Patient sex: F
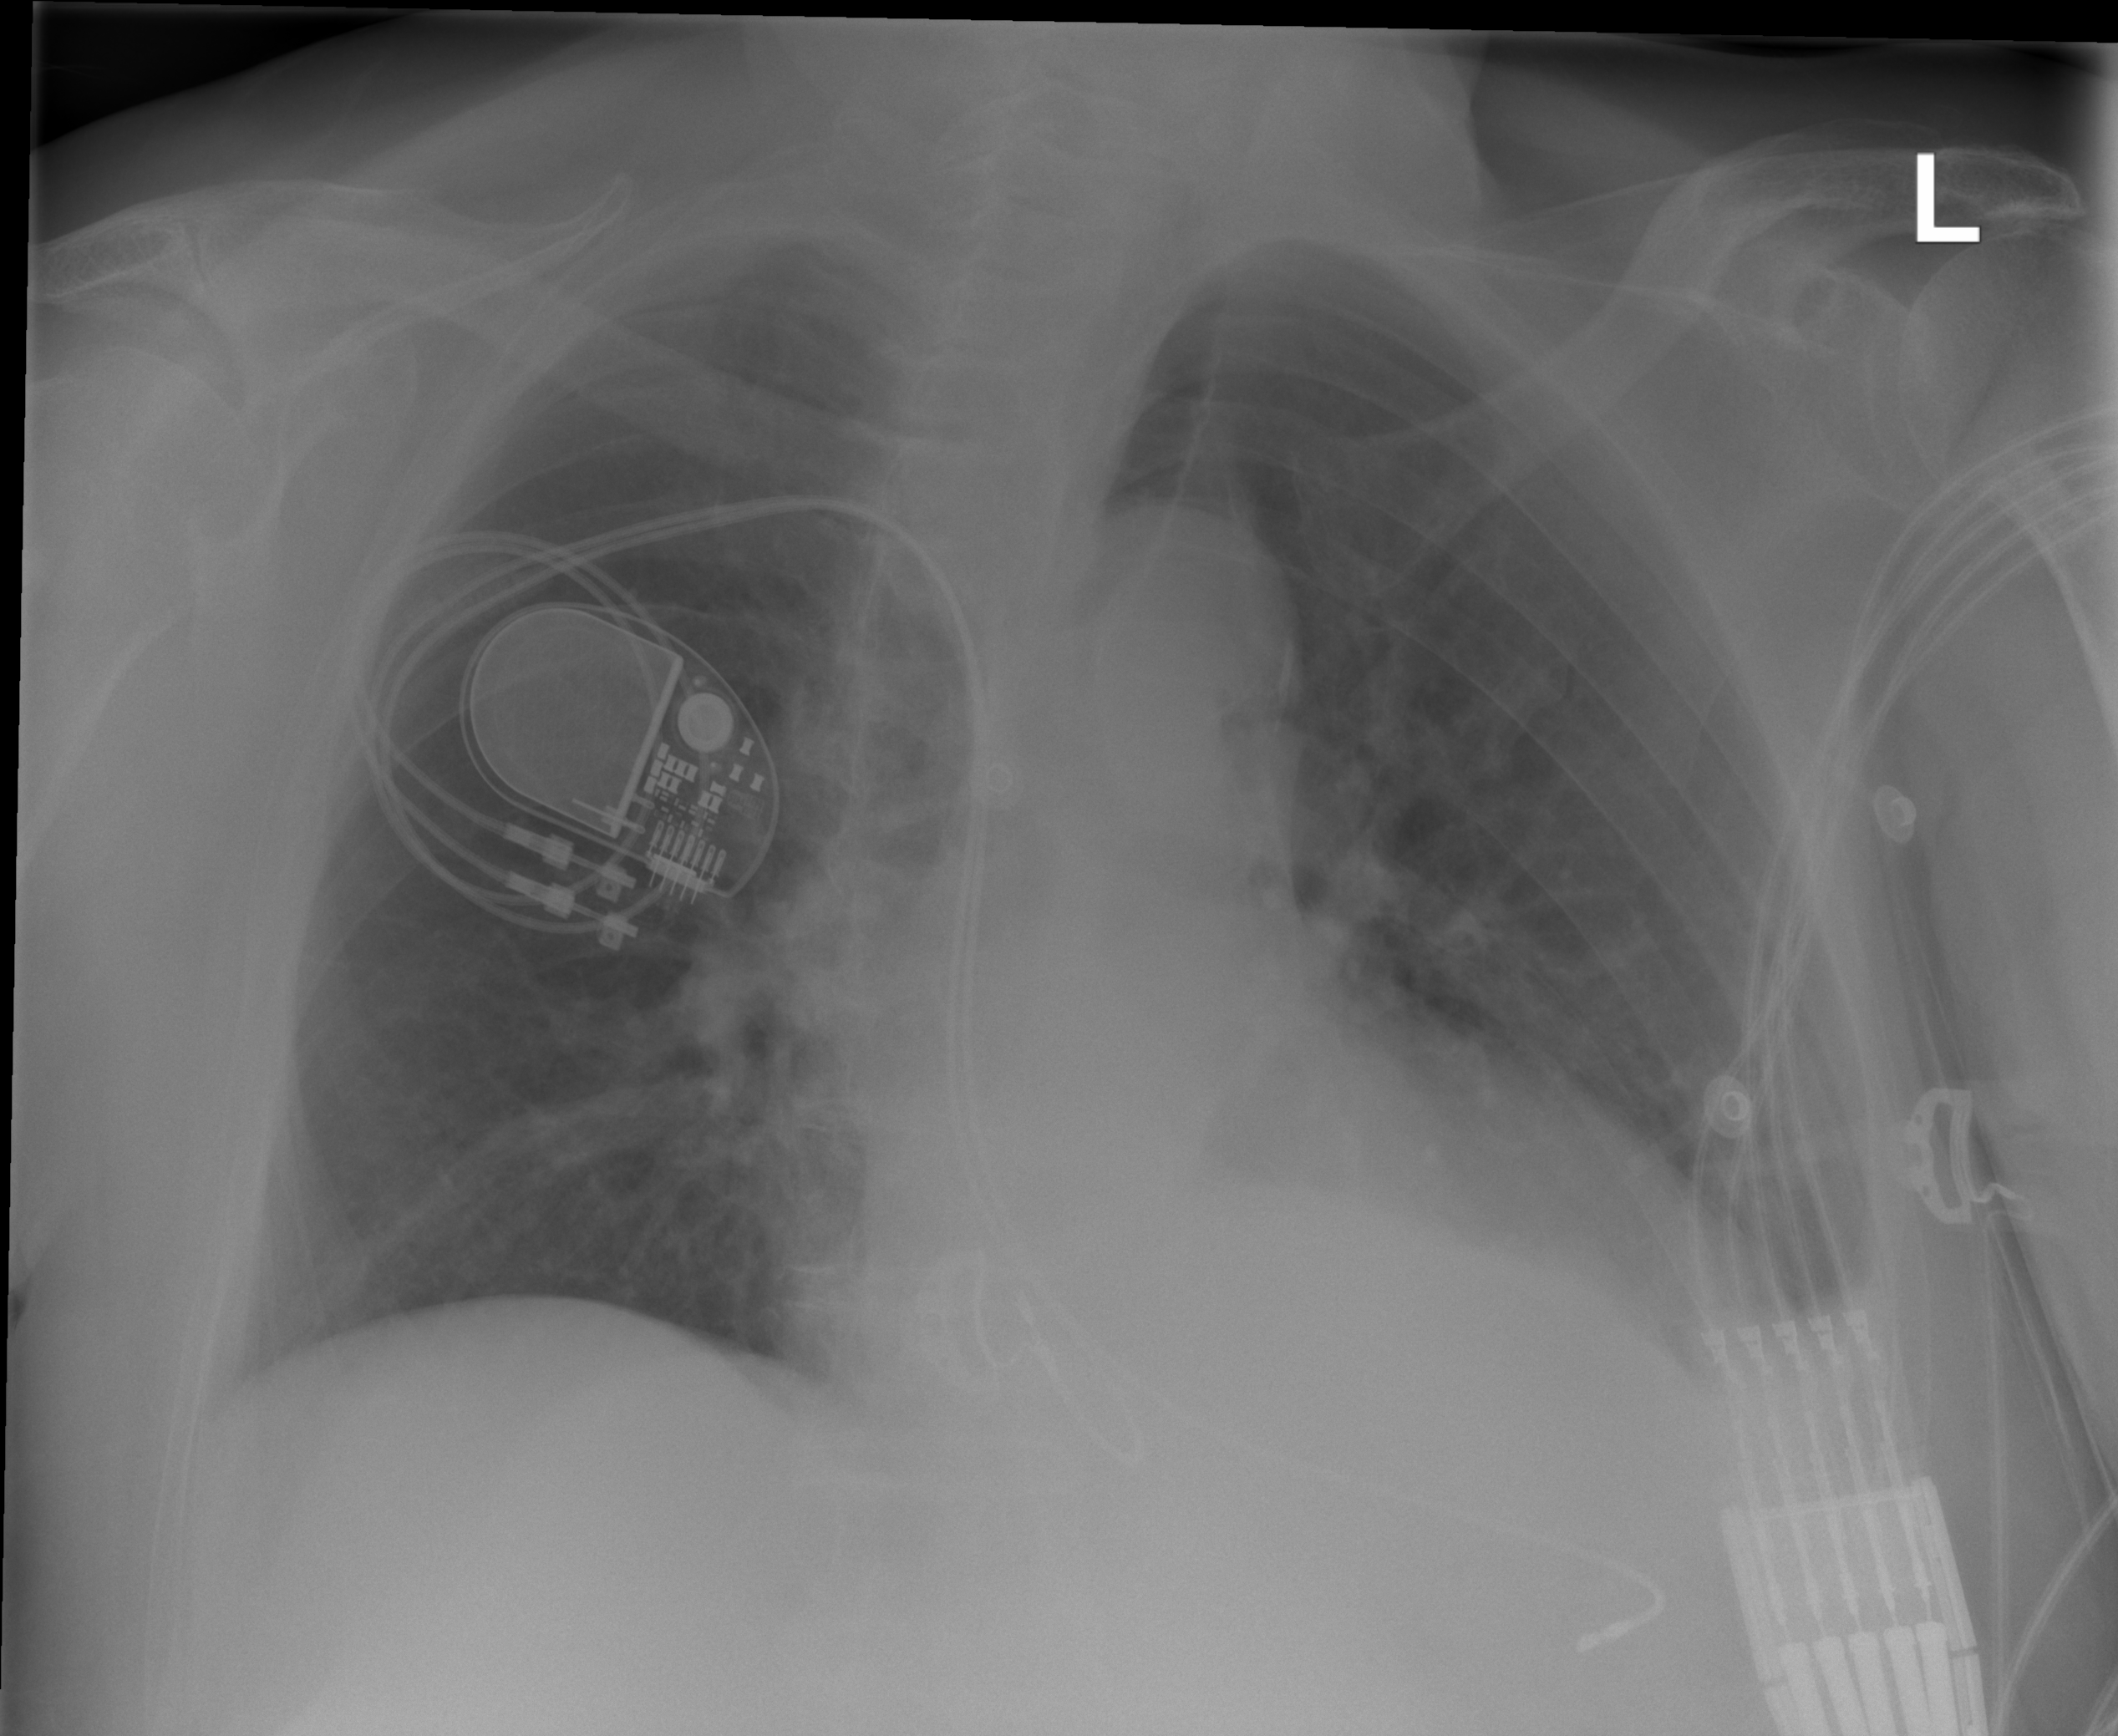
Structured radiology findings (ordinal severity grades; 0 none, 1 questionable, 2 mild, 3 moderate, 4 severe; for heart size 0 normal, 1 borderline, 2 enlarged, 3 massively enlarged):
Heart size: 2
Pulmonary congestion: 1
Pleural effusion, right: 0
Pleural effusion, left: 2
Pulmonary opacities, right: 0
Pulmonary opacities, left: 0
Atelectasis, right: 1
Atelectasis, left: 1